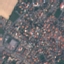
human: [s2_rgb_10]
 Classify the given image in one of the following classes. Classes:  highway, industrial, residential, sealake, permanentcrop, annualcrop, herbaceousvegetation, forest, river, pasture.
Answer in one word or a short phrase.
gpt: Residential